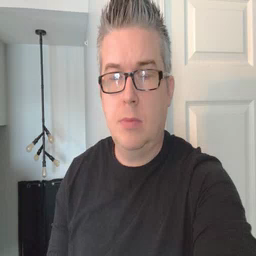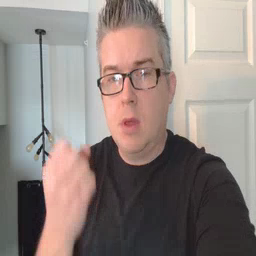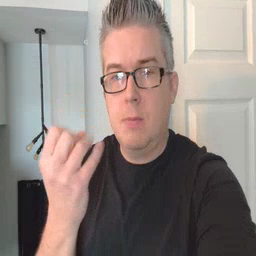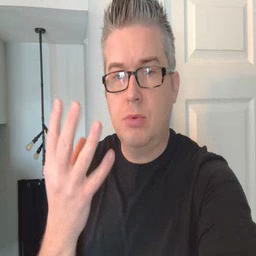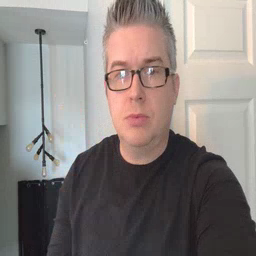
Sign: many